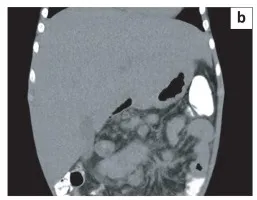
Radiology (computed tomography coronal images of the chest, abdomen and pelvis, a-c). Multiple conglomerate nodal masses are seen along the mesenteric, aorta, iliac and para-aortic nodal chains. There are also enlarged nodes in the porta hepatis. Several of the upper abdominal mesenteric nodes demonstrate low density, compatible with central necrosis. Diffuse hepatomegaly with no discrete lesion is seen.
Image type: radiology (ct)